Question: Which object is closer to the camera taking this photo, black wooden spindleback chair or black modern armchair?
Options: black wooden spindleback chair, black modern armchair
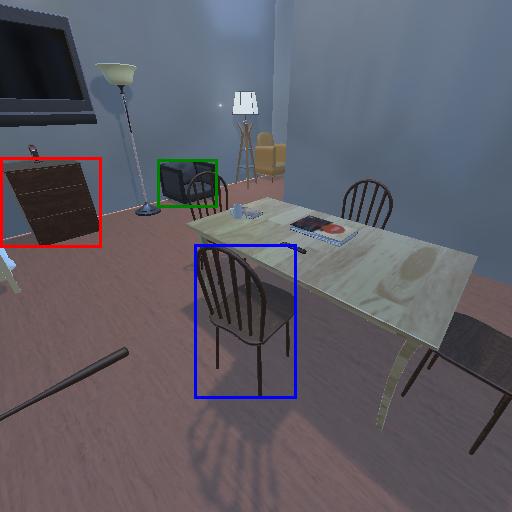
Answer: black wooden spindleback chair